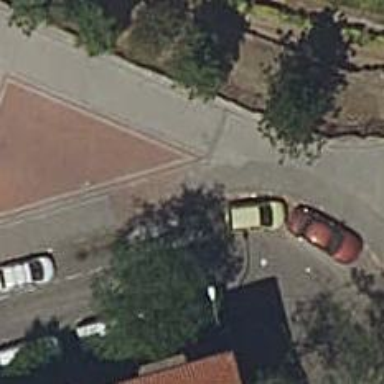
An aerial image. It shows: Pedestrian road.